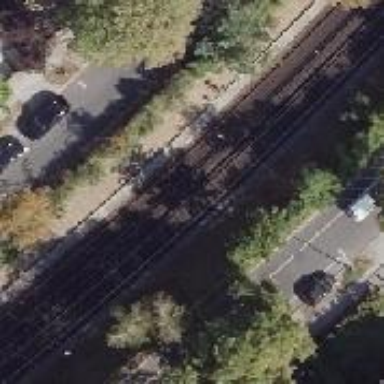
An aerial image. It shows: Rail line with overhead electrification.